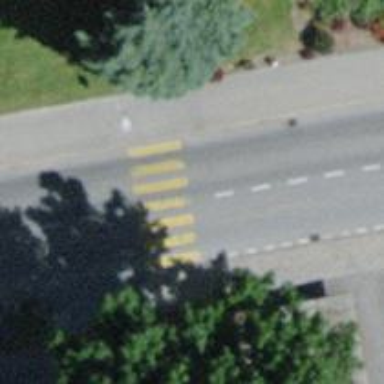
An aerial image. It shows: Zebra crossing on the road.